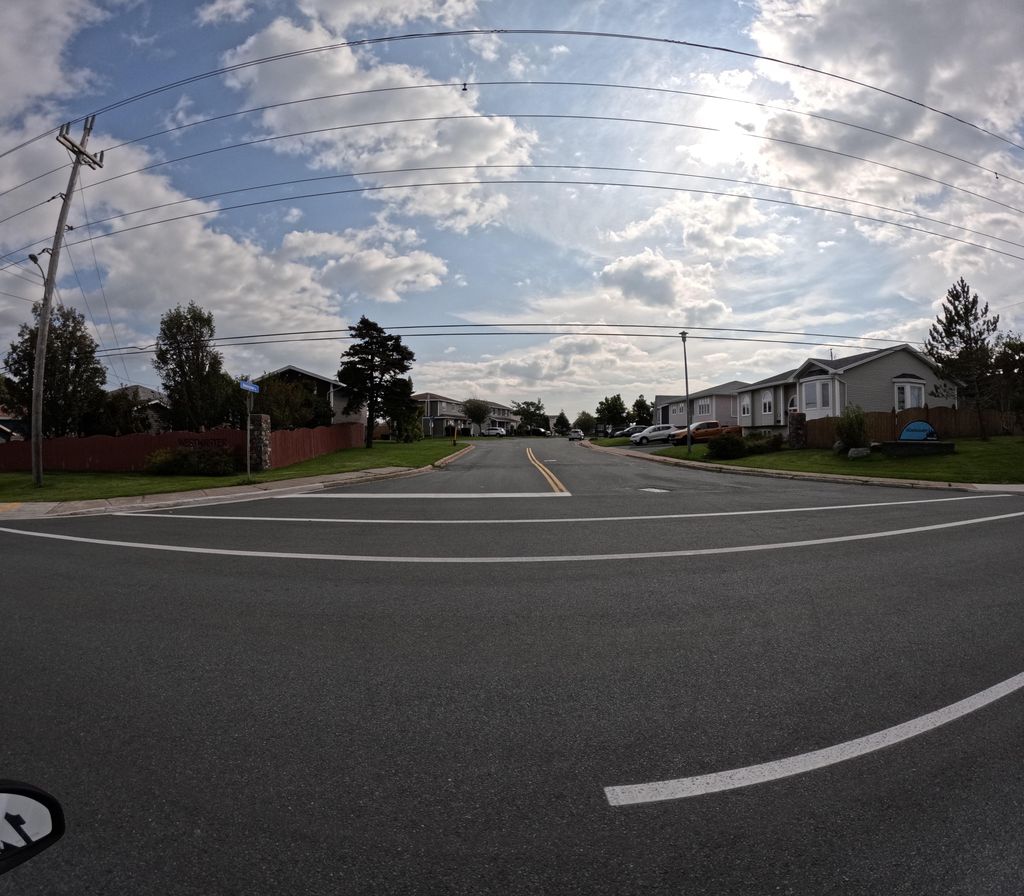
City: st_johns